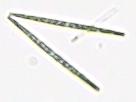
Label: Thalassionema